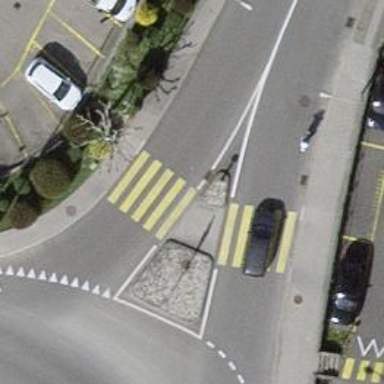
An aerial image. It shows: Uncontrolled crossing on the road.